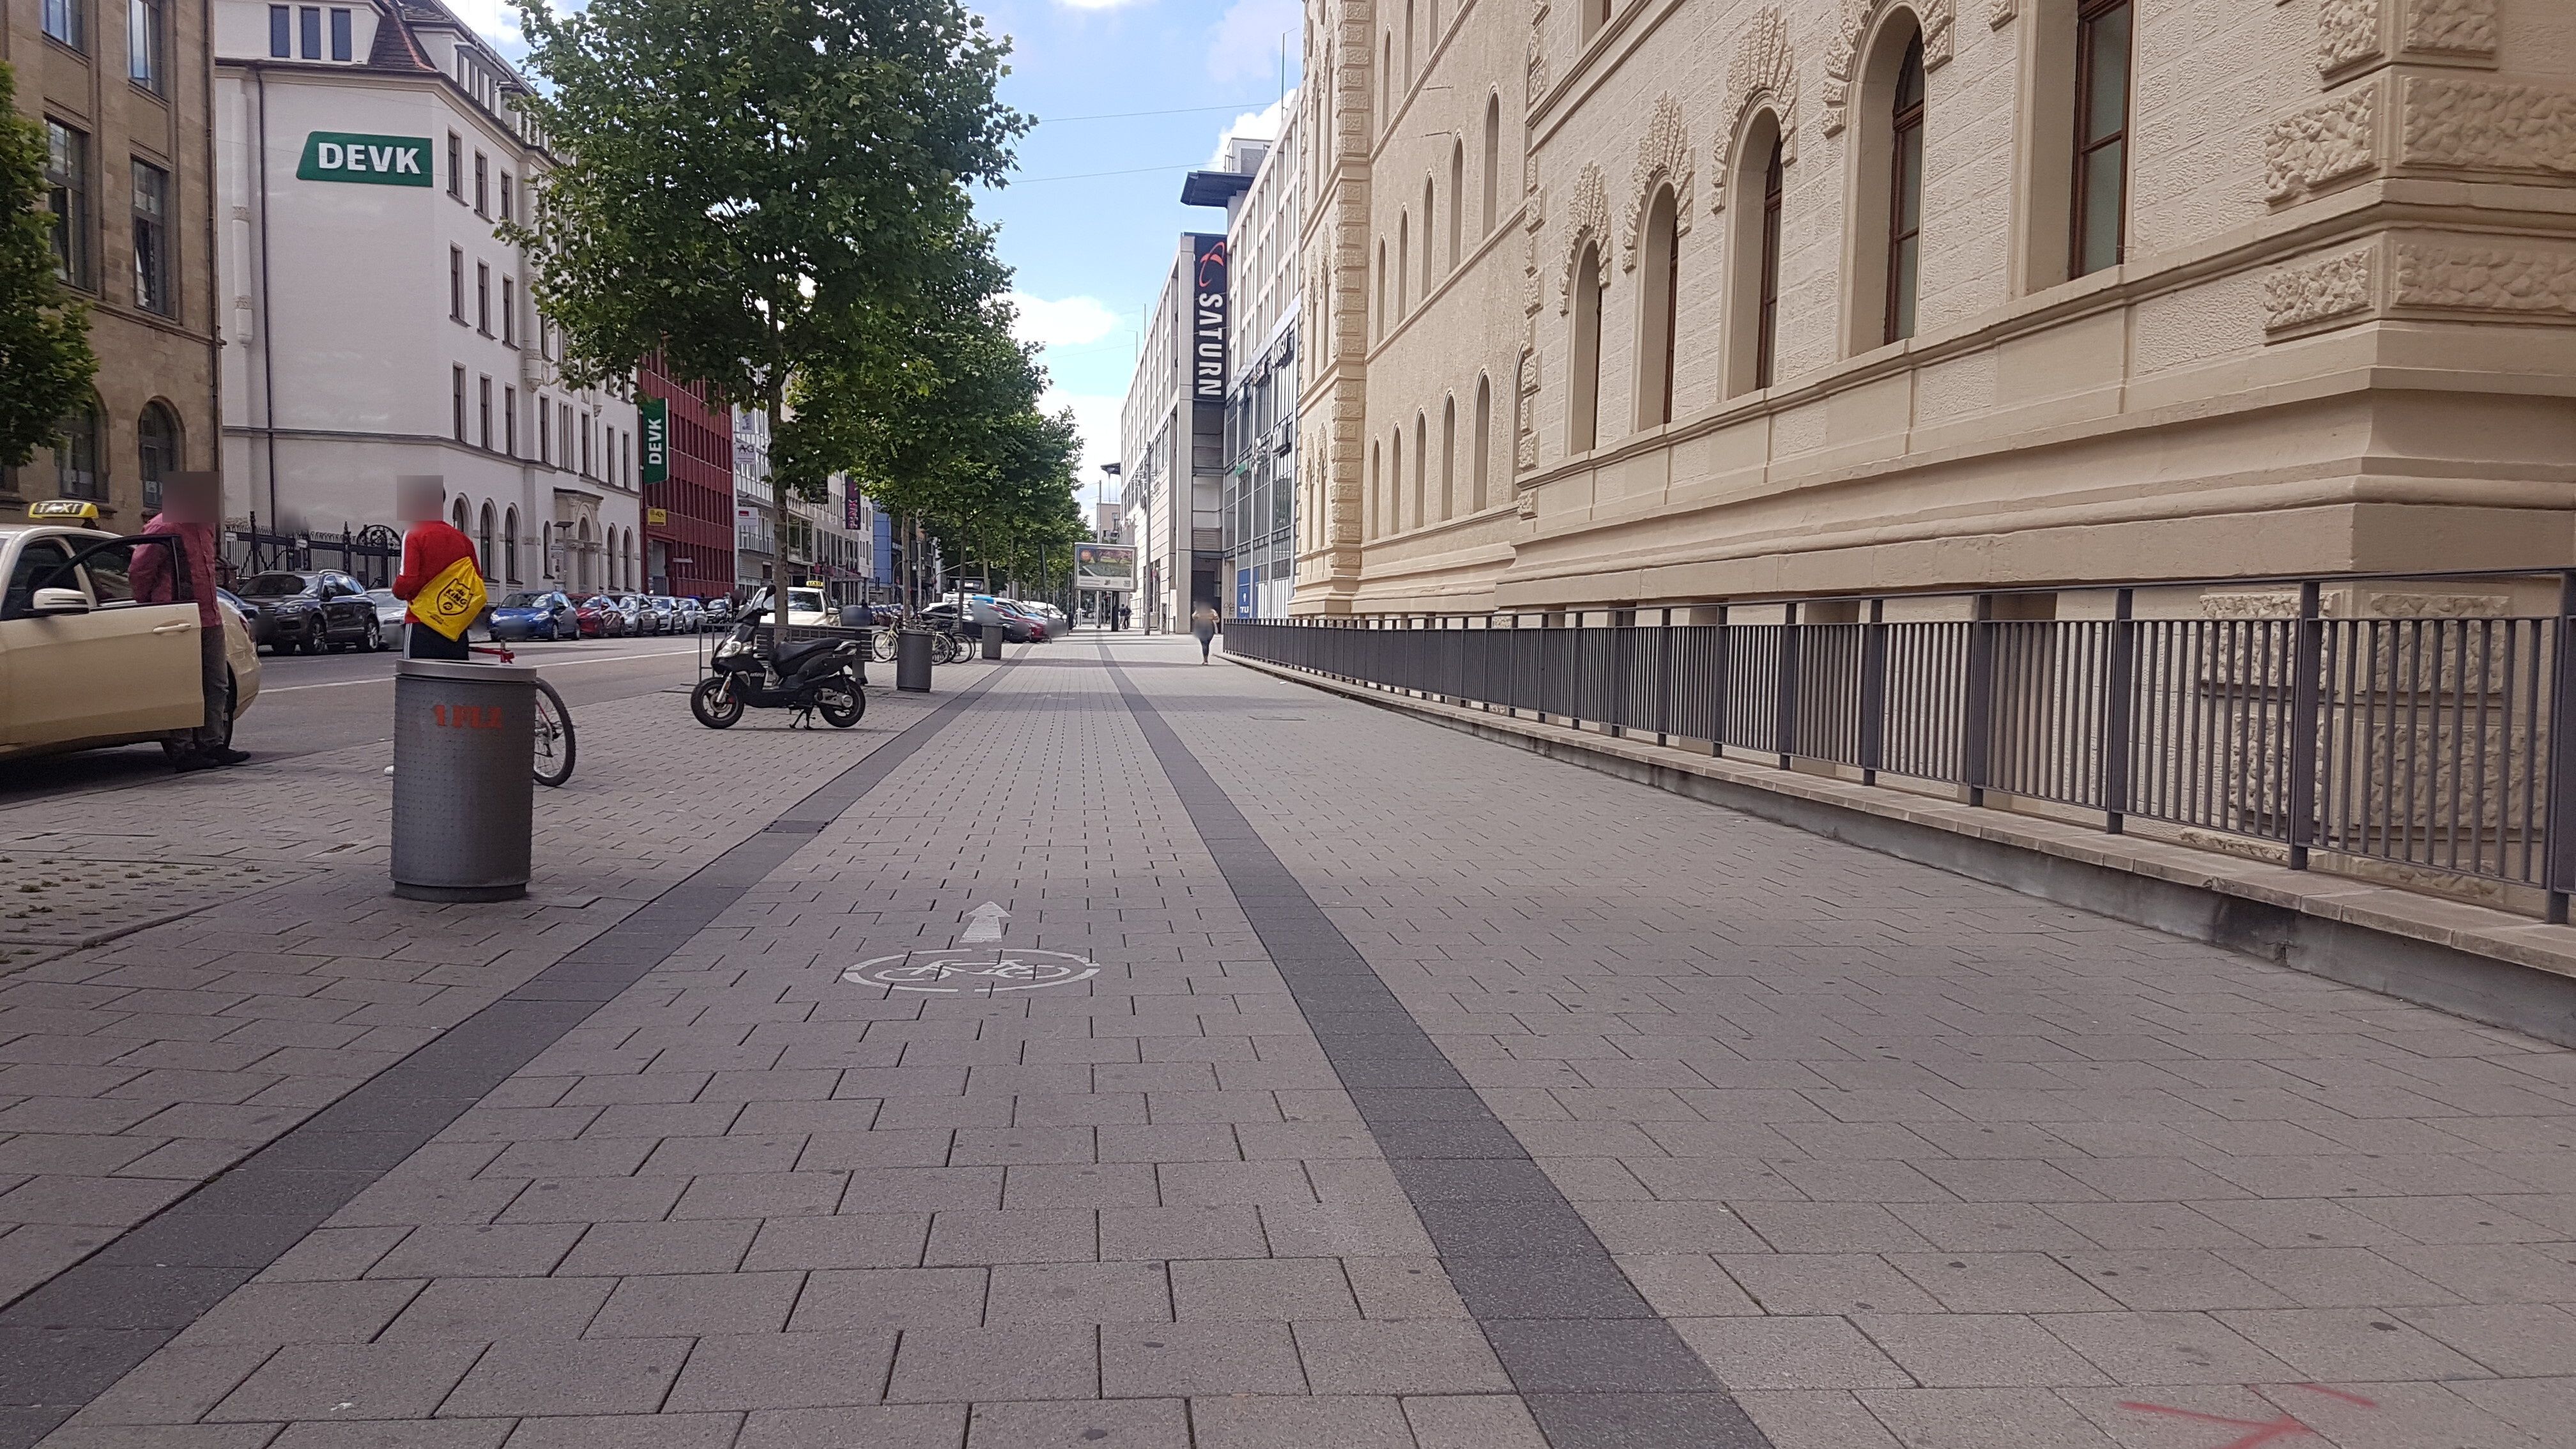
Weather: clear
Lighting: day
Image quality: good
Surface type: walking surface
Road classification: path, pedestrian, steps
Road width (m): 5
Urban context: urban centre
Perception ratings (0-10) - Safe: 6.15, Lively: 9.29, Beautiful: 5.53, Boring: 3.21, Depressing: 3.25, Wealthy: 8.24